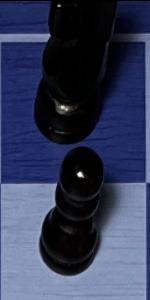
Label: Pawn_Black